Question: I have to do something like this.

When I click on a node, it expands, and this is OK (I am using Powercharts to do it).
My big problem is creating random coordinates so that when I open the subnode, it doesn't overlap with another node/subnode.
In the Powercharts I have to pass the coordinates, so the big problem is in passing it.
I have to do the random coordinates in C#.
//-------------------------------------------------------
This is what i did so far:
This is what i do, is not overlaping, but i have a problem.
how can i start do the circles from a starting point?
for example, starts in the middle (300,300) and then do circles around it. Is possible?
'''
private void button2_Click(object sender, EventArgs e)
{
g = pictureBox1.CreateGraphics();
g.Clear(pictureBox1.BackColor);
double angle;
Circle item0 = new Circle();
item0.x=200;
item0.y=150;
item0.r=50;
listaCirculos.Add(item0);
Random randomMember = new Random();
g.DrawEllipse(pen1, 200, 150, 50, 50);
while(listaCirculos.Count!=11)
{
int[] it = GenerateNewCircle(600);
Circle item = new Circle();
item.x = it[0];
item.y = it[1];
item.r = 50;
if (circleIsAllowed(listaCirculos, item))
{
listaCirculos.Add(item);
g.DrawEllipse(pen1, Convert.ToInt32(item.x), Convert.ToInt32(item.y), 50, 50);
}
}
}
bool circleIsAllowed(List<Circle> circles, Circle newCircle)
{
foreach(Circle it in circles)
{
//double sumR = it.x + newCircle.r;
//double dx = it.x - newCircle.x;
//double dy = it.y - newCircle.y;
//double squaredDist = dx * dx + dy * dy;
double aX = Math.Pow(it.x - newCircle.x, 2);
double aY = Math.Pow(it.y - newCircle.y, 2);
double Dif = Math.Abs(aX - aY);
double ra1 = it.r / 2;
double ra2 = it.r / 2;
double raDif = Math.Pow(ra1 + ra2, 2);
if ((raDif + 1) > Dif) return false;
//if (squaredDist < sumR*sumR) return false;
}
return true; // no existing circle overlaps
}
public int[] GenerateNewCircle(int maxSize)
{
int x, y;
Random randomMember = new Random();
x = randomMember.Next(0,maxSize);
if (x - 50 < 0)
y = randomMember.Next(x + 50, maxSize);
else if (x + 50 > 600)
y = randomMember.Next(0, x - 50);
else
// in this case, x splits the range 0..n into 2 subranges.
// get a random number and skip the "gap" if necessary
y = randomMember.Next(0, maxSize - 50);
if (y > x - 50)
{
y += 20;
}
int[] abc = new int[2];
abc[0] = x;
abc[1] = y;
return abc;
}
'''
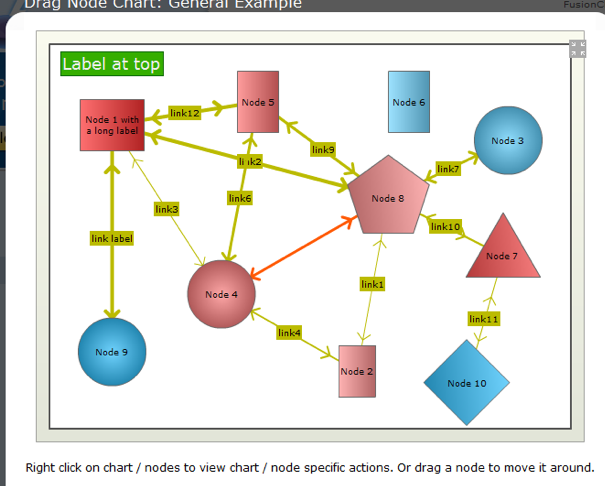
Answer: '''
Size sizeShape = new Size("SomeWidth" , "SomeHeight");
List<Retangle> rects = new List<Retangle>();
Random r = new Random();
while(rects.count != "someCount")
{
Point rPoint = new Point(r.Next(500) , r.Next(500))
bool isNew = true;
foreach(Rectangle r in rects)
{
if(r.contains(rPoint))
isNew = false;
}
if(isNew)
rects.Add(GetRect(rPoint , sizeShape));
}
private Rectangle GetRect(Point p , Size s)
{
return new Rectangle(p,s);
}
'''
> After than you can use from rects ,
rects has random coordinates.